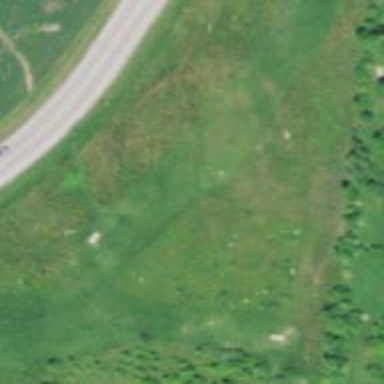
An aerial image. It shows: Disc golf tee.